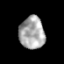
Tissue: prostate
Cell type: T cells
Senescence score: 0.3499
Nuclear area (px): 798
Mean DAPI intensity: 168.927